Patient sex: F
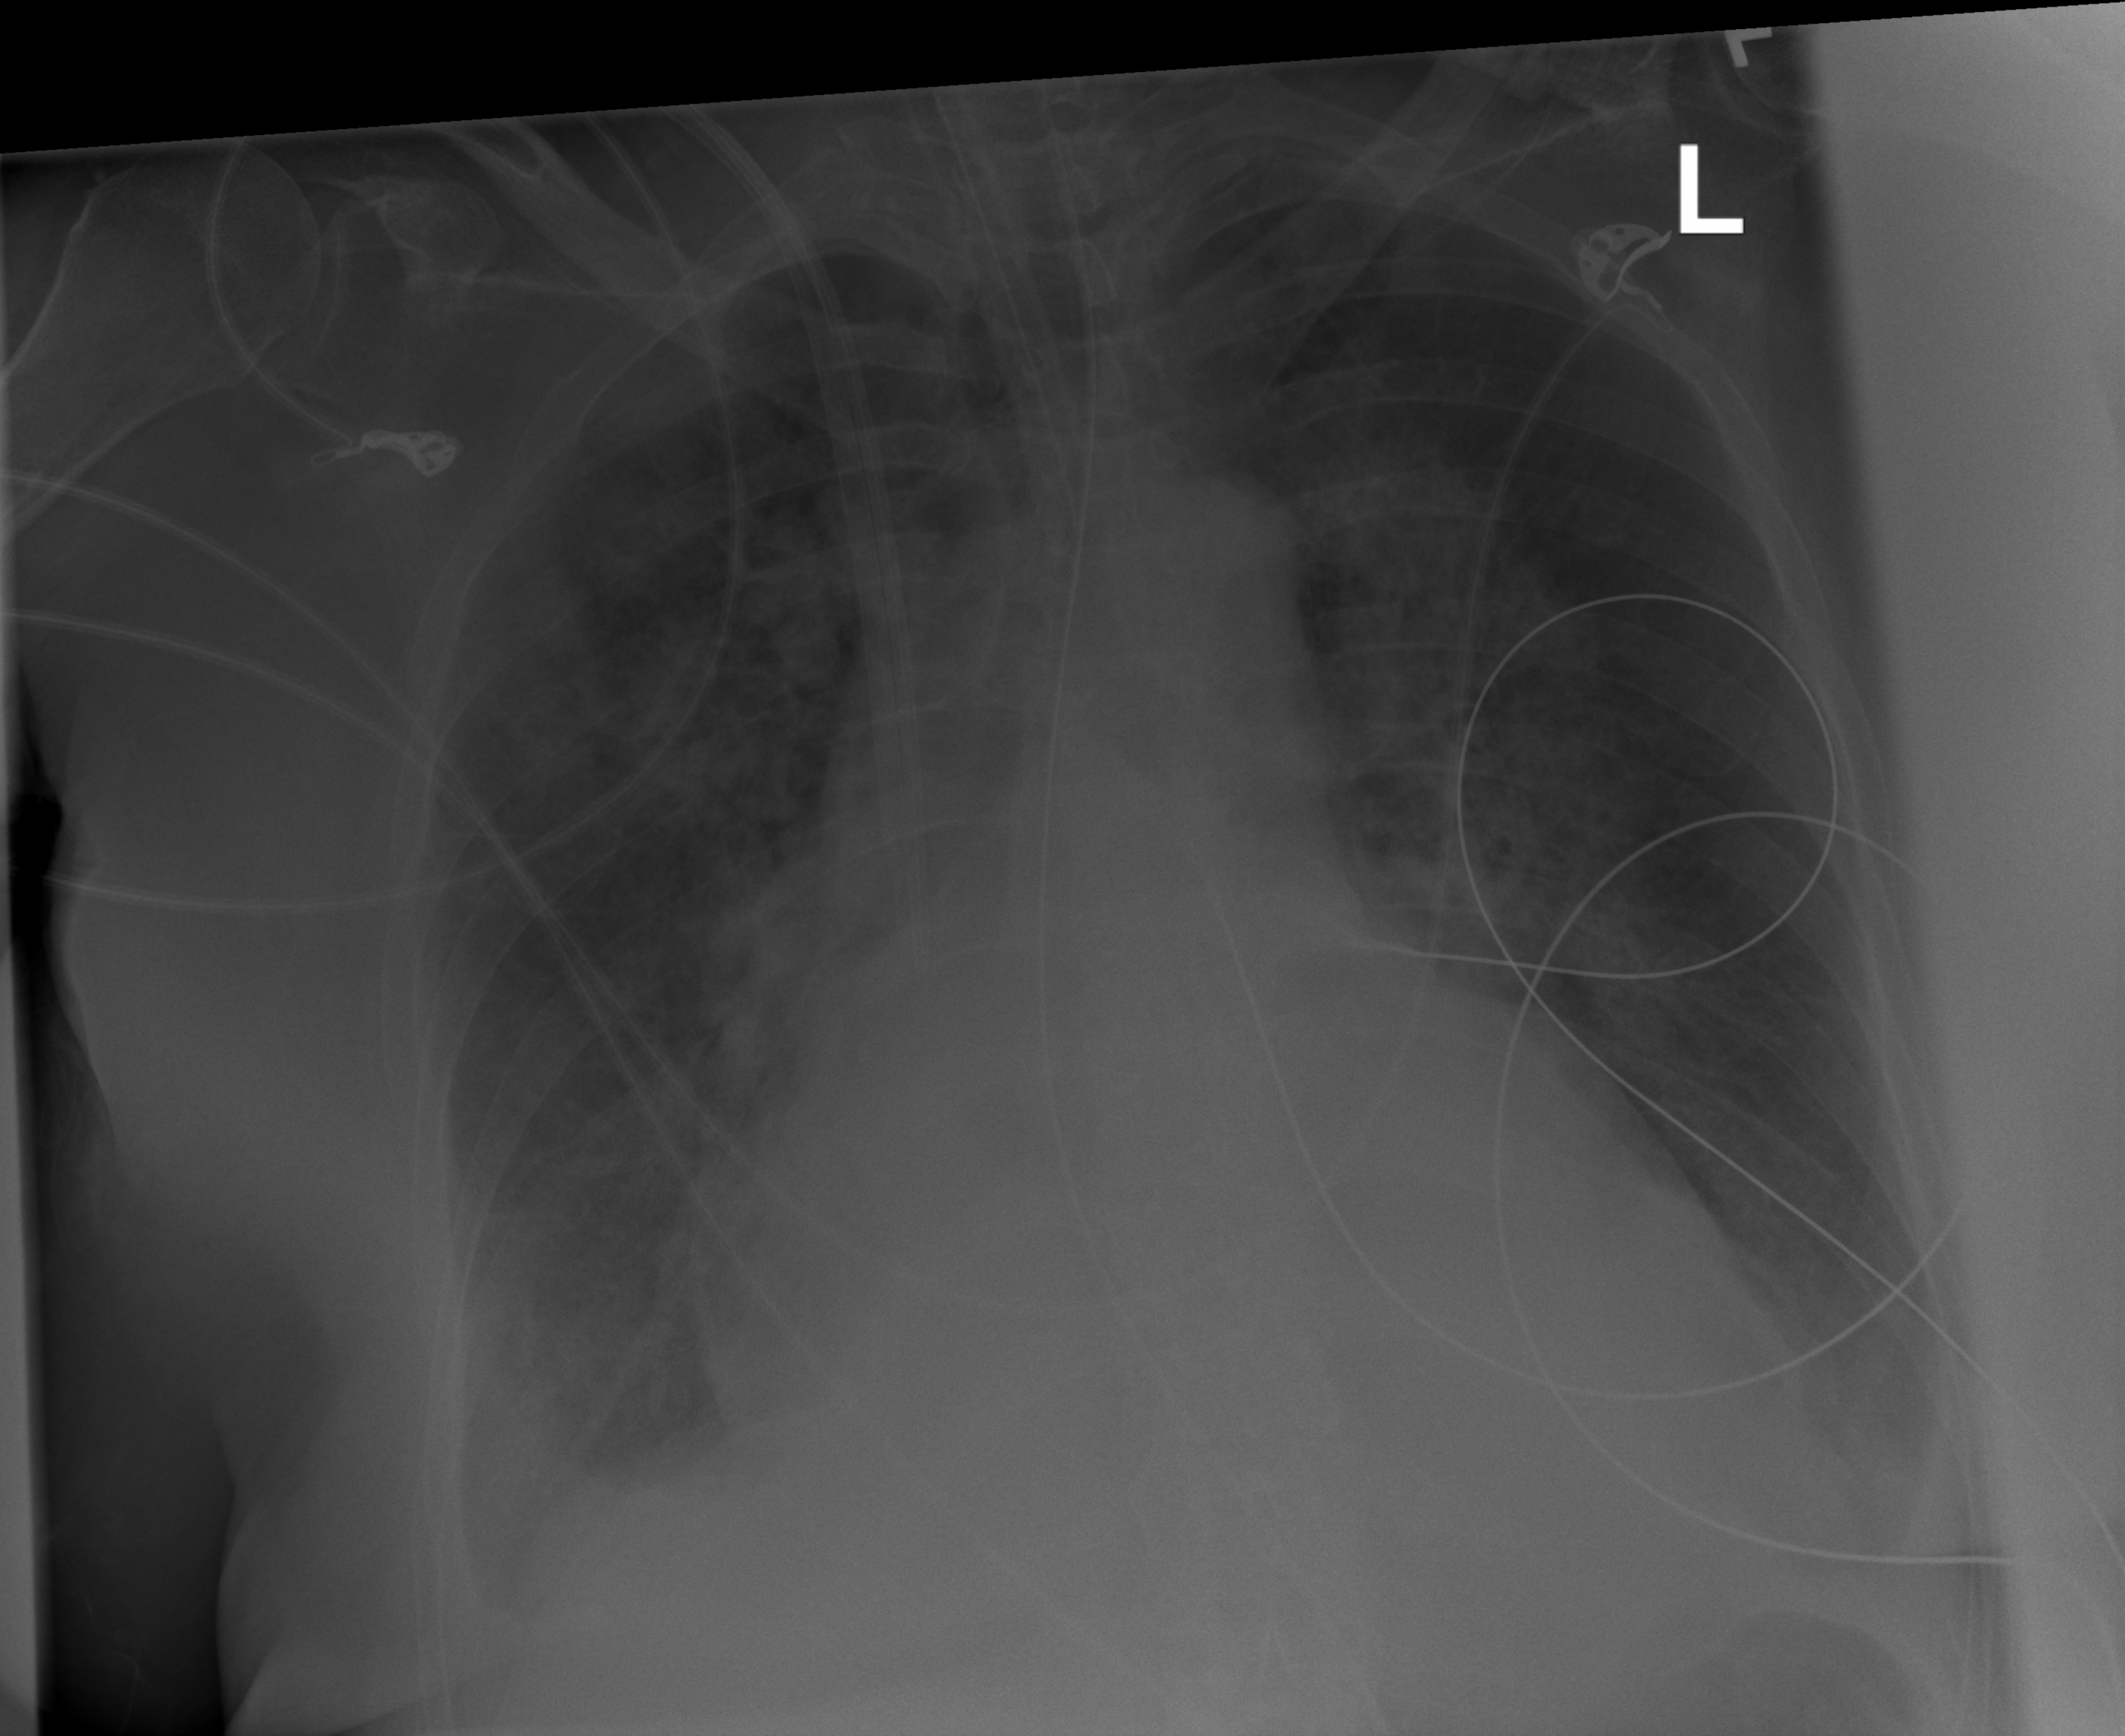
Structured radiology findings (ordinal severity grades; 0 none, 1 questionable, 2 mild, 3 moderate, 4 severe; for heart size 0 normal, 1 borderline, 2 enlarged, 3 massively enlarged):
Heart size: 3
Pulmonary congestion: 3
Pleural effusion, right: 2
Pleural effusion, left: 2
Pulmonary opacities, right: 3
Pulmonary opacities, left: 3
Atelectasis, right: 2
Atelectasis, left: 2